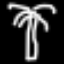
Label: palm tree